一年级 · 逻辑题
朋友。

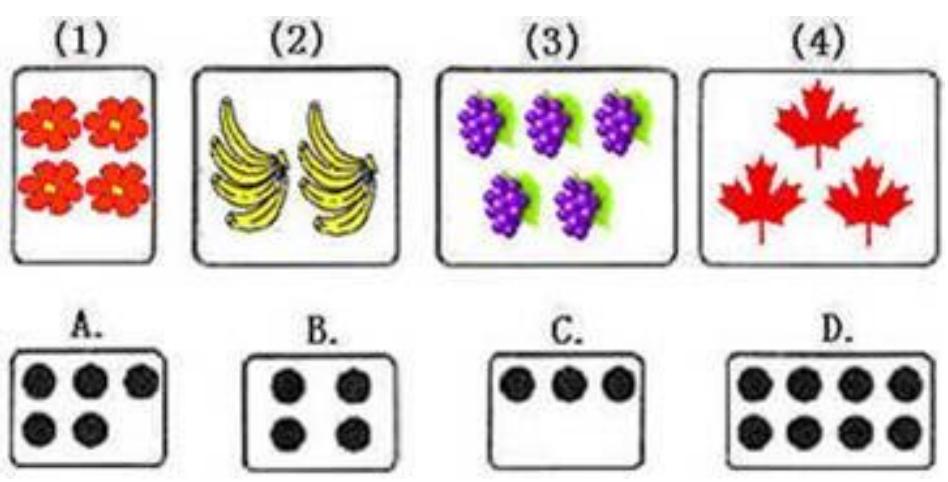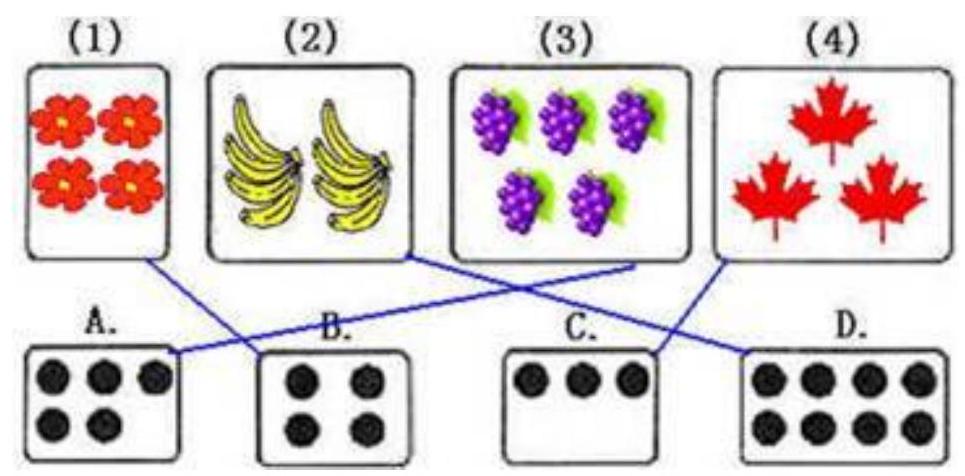
答案: 图: